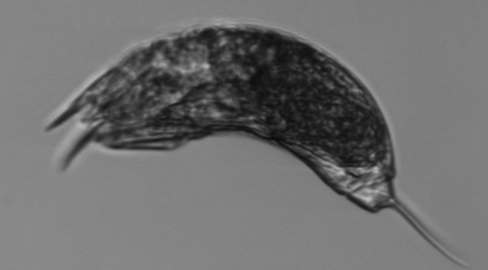
Label: zooplankton